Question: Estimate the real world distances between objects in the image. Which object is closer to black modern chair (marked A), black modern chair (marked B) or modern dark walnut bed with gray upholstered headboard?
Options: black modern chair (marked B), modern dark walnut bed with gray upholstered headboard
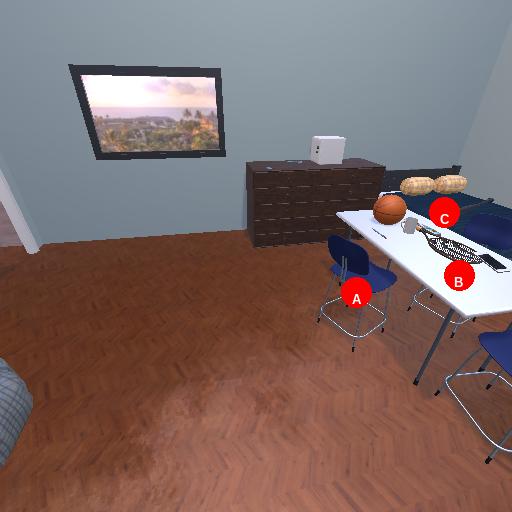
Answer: black modern chair (marked B)